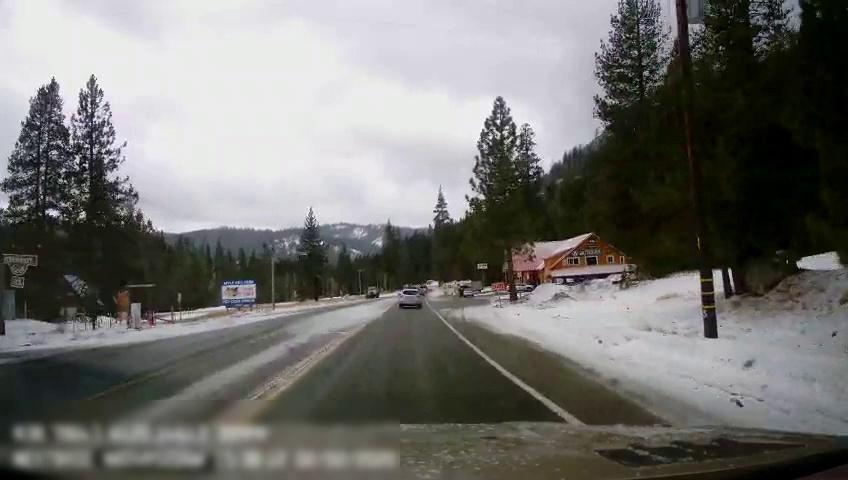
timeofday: Day
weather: Snowy
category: Drivable Space
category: Vehicles | SUV
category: Vehicles | Truck
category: Vehicles | Van
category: Vehicles | SUV
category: Vehicles | Car
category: Lanes | Current Lane
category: Lanes | Opposite Lane
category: Lanes | Current Lane
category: Lanes | Opposite Lane